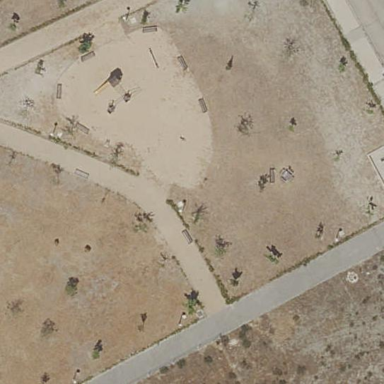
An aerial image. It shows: Playground area for leisure land.